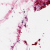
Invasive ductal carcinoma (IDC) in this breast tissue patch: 0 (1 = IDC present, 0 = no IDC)